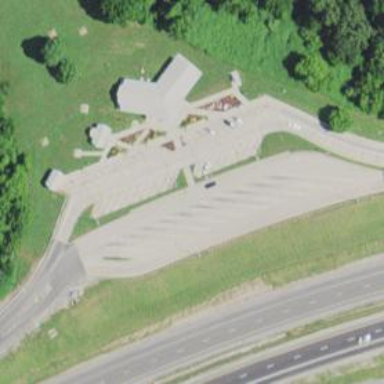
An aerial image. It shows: Rest area along the road.